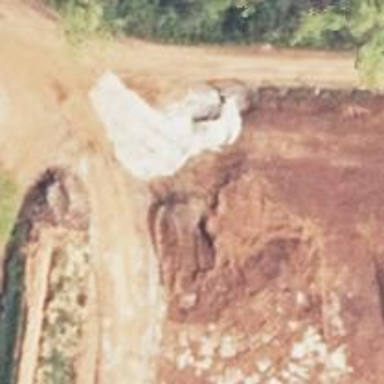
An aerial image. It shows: Gravel track with grade2 quality.